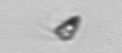
Label: Pyramimonas